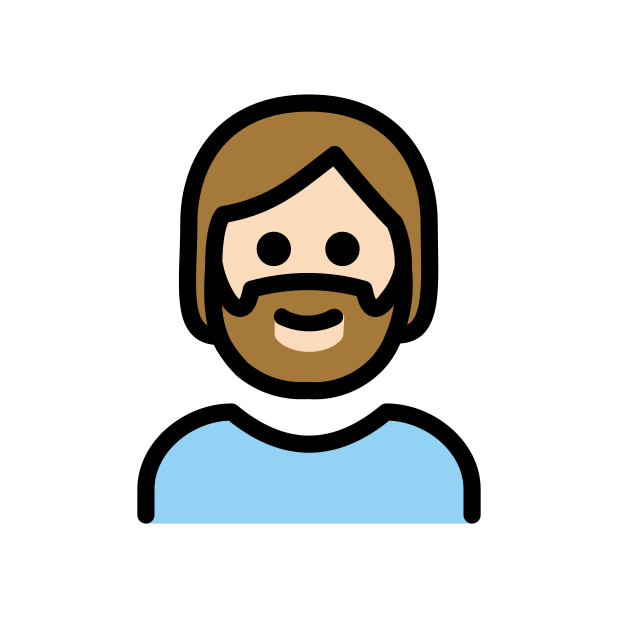
person: light skin tone, beard